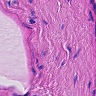
Metastatic tissue present: no